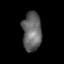
Tissue: lung
Cell type: Others
Senescence score: 0.1856
Nuclear area (px): 722
Mean DAPI intensity: 102.172